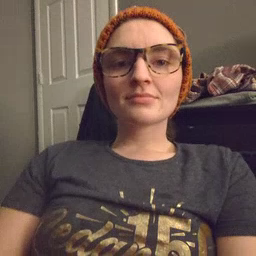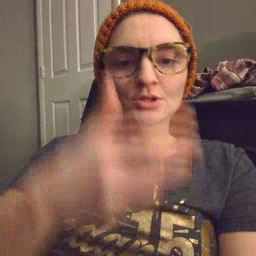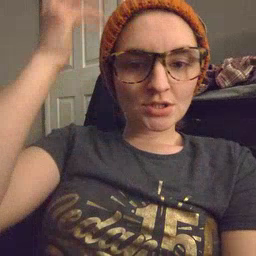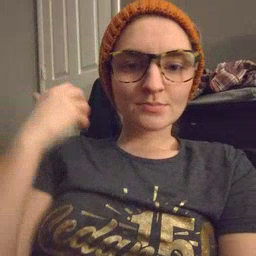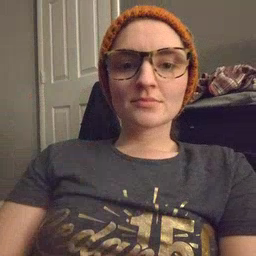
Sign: lion